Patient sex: M
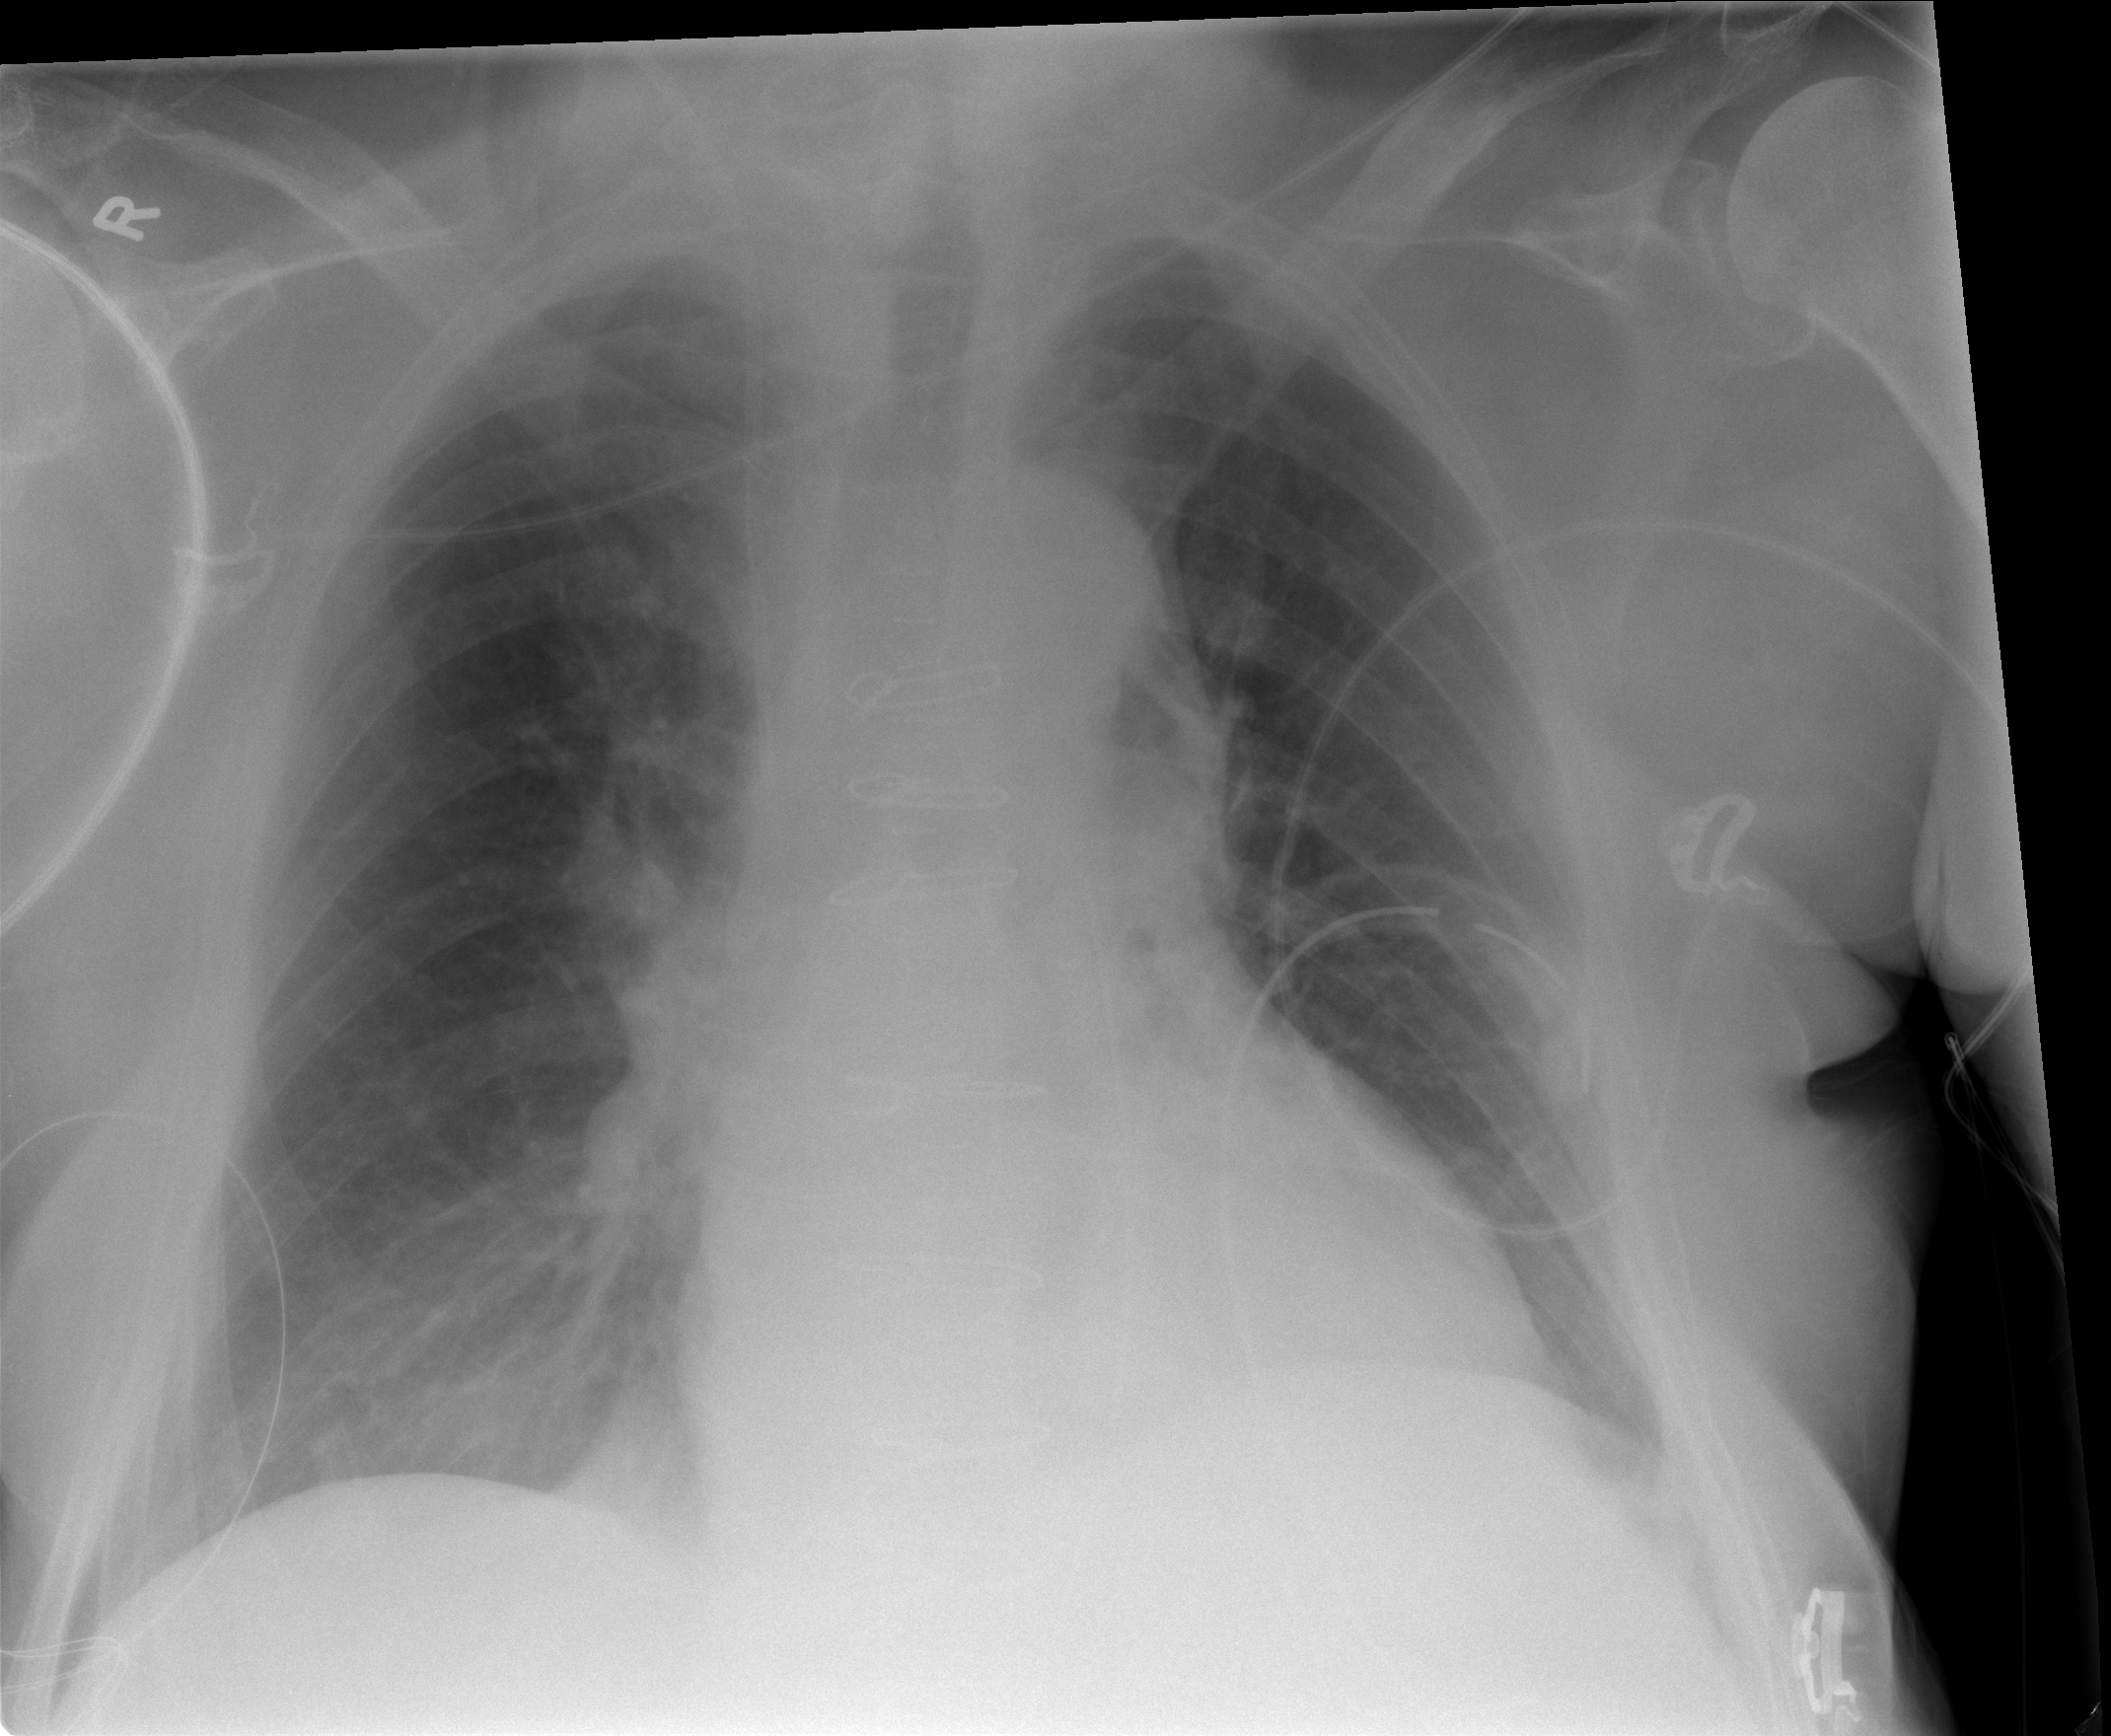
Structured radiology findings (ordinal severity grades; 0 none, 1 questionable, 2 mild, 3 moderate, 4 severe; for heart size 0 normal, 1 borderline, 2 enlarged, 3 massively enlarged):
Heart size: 1
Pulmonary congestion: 0
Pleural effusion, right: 0
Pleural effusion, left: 0
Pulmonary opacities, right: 0
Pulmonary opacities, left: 0
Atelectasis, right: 0
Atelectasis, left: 2